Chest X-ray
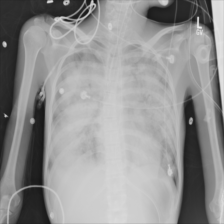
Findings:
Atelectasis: negative
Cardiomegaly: negative
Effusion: negative
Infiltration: negative
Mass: negative
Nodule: negative
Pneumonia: negative
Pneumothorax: negative
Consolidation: positive
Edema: negative
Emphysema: negative
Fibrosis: negative
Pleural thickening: negative
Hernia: negative